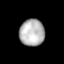
Tissue: lung
Cell type: Fibroblasts
Senescence score: 0.5915
Nuclear area (px): 649
Mean DAPI intensity: 182.068